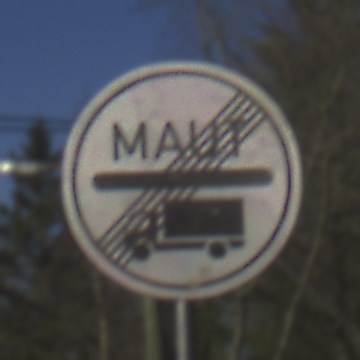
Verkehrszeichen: EndeMautpflicht
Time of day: MorningAfternoon
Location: Outdoor (Nature)
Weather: Clear
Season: Winter
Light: Natural